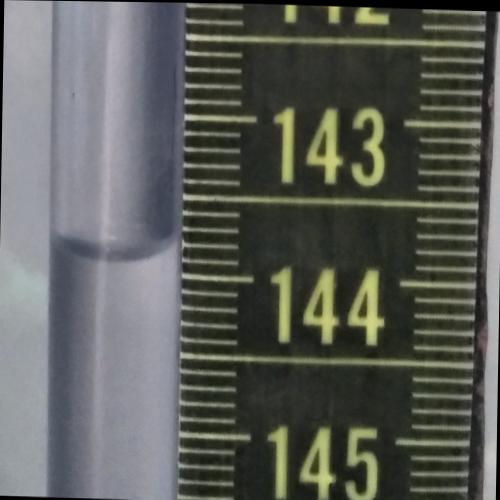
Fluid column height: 143.9 cm